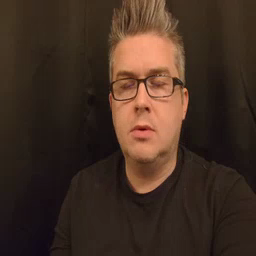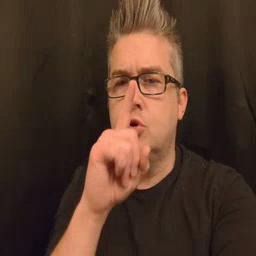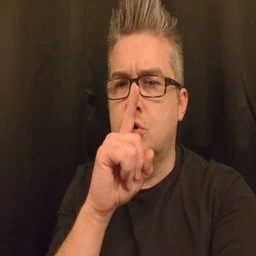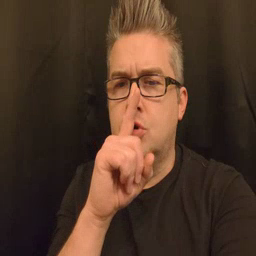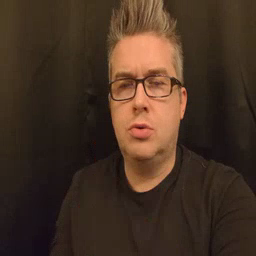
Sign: shhh